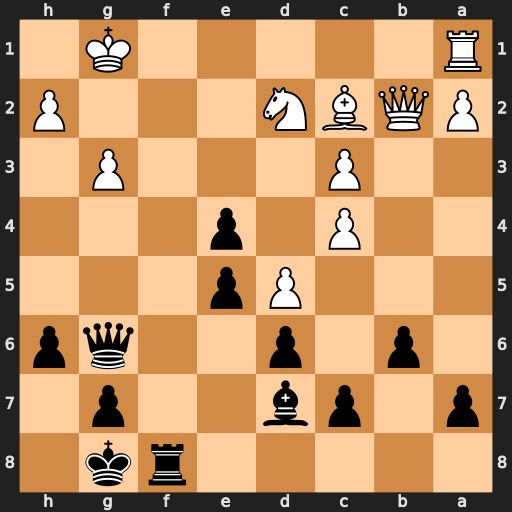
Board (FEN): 5rk1/p1pb2p1/1p1p2qp/3Pp3/2P1p3/2P3P1/PQBN3P/R5K1
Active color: b
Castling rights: -
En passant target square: -
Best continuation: Qg5 Nf1 Bh3